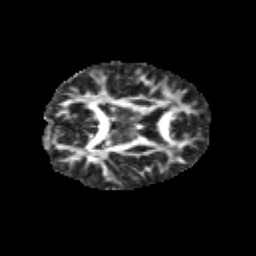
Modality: FA
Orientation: axial
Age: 12
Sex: female
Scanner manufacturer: siemens
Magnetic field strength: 3 T
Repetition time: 3.8 s
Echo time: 0.07 s